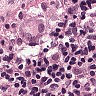
Metastatic tissue present: no